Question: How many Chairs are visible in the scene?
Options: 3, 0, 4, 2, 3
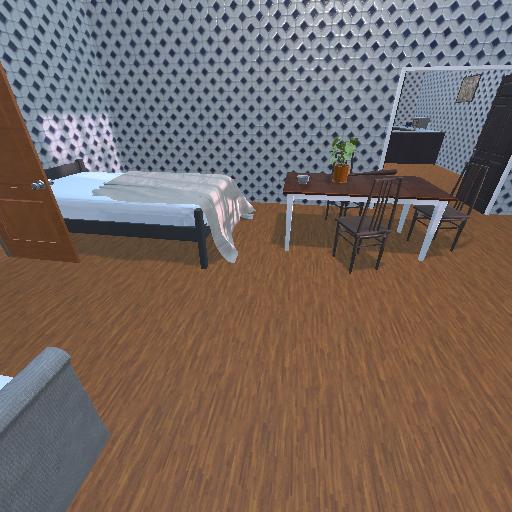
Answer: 3